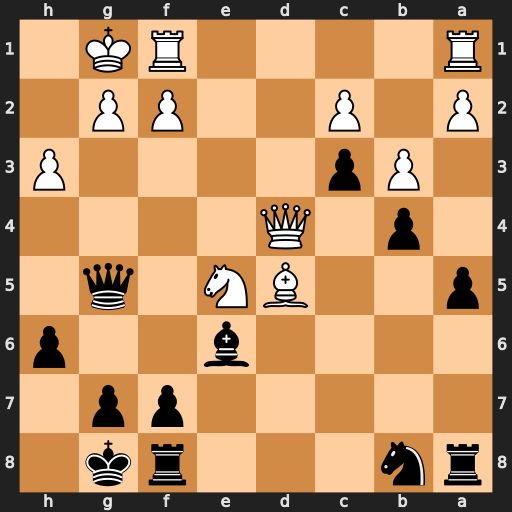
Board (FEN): rn3rk1/5pp1/4b2p/p2BN1q1/1p1Q4/1Pp4P/P1P2PP1/R4RK1
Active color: b
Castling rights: -
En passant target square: -
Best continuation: Rd8 Bxa8 Rxd4